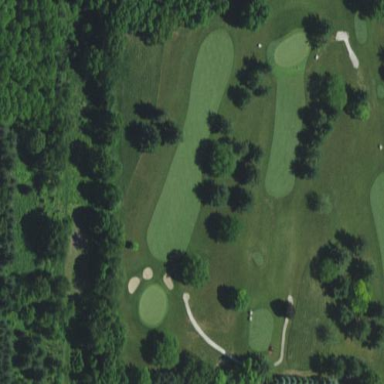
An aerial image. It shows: Grassy area designated as golf fairway.